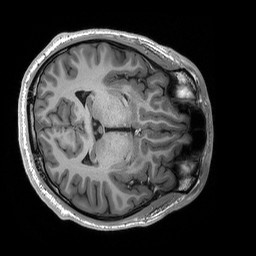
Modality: T1w
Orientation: axial
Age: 20
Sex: male
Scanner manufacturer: siemens
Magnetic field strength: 3 T
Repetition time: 2.53 s
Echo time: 0.00227 s